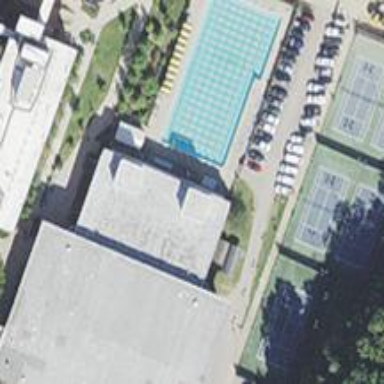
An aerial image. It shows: Swimming pool area designated for leisure and sport.